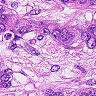
Metastatic tissue present: yes